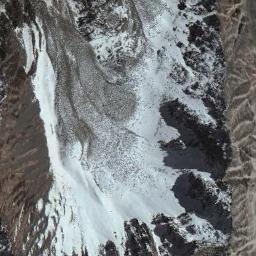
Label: snowberg